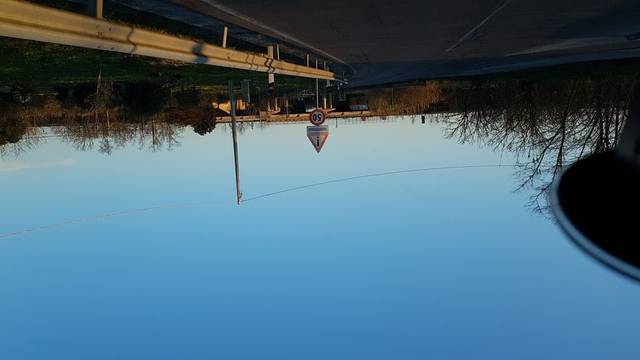
Region: Italy
Coordinates: 40.616, 17.951